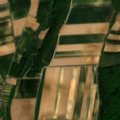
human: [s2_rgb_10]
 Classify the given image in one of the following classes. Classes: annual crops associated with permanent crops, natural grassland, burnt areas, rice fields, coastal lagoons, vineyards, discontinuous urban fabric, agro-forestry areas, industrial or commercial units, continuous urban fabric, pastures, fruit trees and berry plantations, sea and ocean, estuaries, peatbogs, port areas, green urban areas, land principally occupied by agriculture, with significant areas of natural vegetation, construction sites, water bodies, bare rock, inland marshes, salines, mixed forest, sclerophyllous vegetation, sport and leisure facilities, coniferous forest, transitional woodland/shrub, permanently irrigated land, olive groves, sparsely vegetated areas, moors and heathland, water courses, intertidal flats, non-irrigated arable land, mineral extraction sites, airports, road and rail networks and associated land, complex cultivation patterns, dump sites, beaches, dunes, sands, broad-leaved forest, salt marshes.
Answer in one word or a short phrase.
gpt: discontinuous urban fabric, non-irrigated arable land, pastures, broad-leaved forest